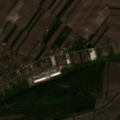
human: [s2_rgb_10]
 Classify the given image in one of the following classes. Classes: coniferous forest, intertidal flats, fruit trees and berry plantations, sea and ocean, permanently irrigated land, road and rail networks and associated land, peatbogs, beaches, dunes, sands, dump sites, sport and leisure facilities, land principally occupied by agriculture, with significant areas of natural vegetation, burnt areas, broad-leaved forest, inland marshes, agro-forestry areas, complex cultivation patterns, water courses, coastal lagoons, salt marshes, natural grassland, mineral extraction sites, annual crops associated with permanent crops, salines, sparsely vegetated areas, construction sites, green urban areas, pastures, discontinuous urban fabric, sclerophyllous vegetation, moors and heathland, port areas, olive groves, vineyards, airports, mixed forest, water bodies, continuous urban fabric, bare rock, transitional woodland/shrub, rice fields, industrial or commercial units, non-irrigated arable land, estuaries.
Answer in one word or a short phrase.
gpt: discontinuous urban fabric, non-irrigated arable land, complex cultivation patterns, transitional woodland/shrub, inland marshes